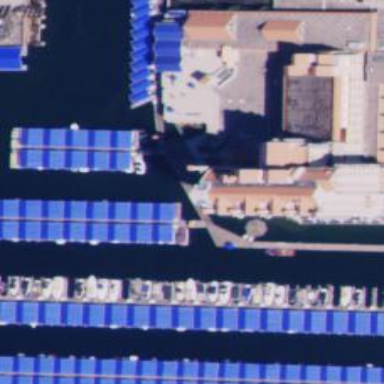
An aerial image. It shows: Man-made pier.